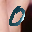
Label: 0